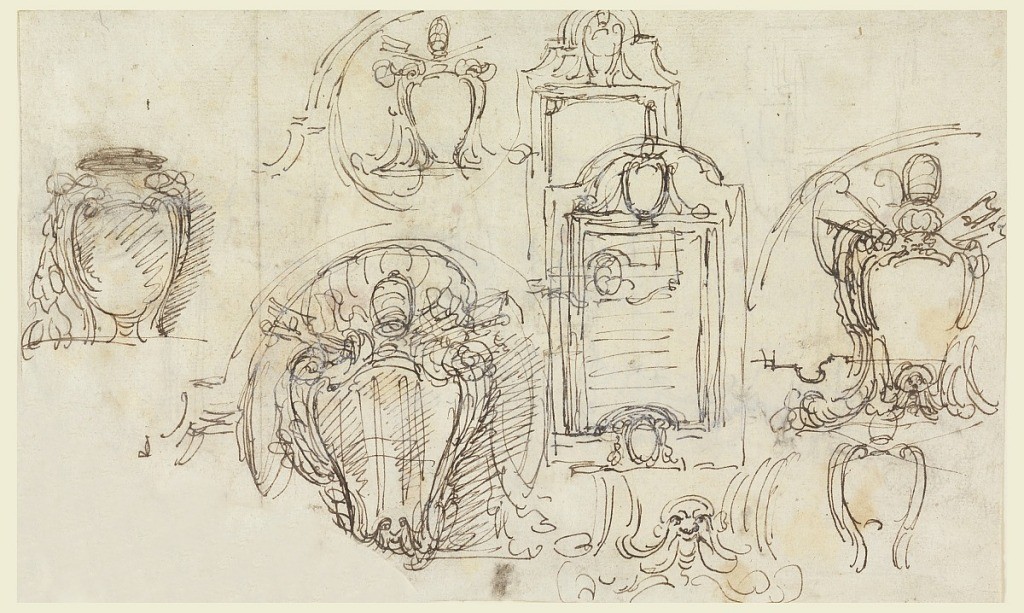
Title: Sketches
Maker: Carlo Marchionni, Italian, 1702–1786
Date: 1740–58
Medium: Pen and black ink on laid paper
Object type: Drawing
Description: Two sketches of a tablet (on partly above the other), five sketches of escutcheons, one for a mask, below in the center of the papal escutcheon. One section of the frame. On verso: sketches for frame and probably for the location of the tablet on what appears to be the wall of a town.